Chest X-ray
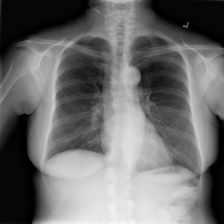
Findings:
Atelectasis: negative
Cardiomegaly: negative
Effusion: negative
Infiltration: negative
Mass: negative
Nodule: negative
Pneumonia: negative
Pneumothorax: negative
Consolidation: negative
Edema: negative
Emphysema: negative
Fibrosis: negative
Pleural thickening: negative
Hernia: negative